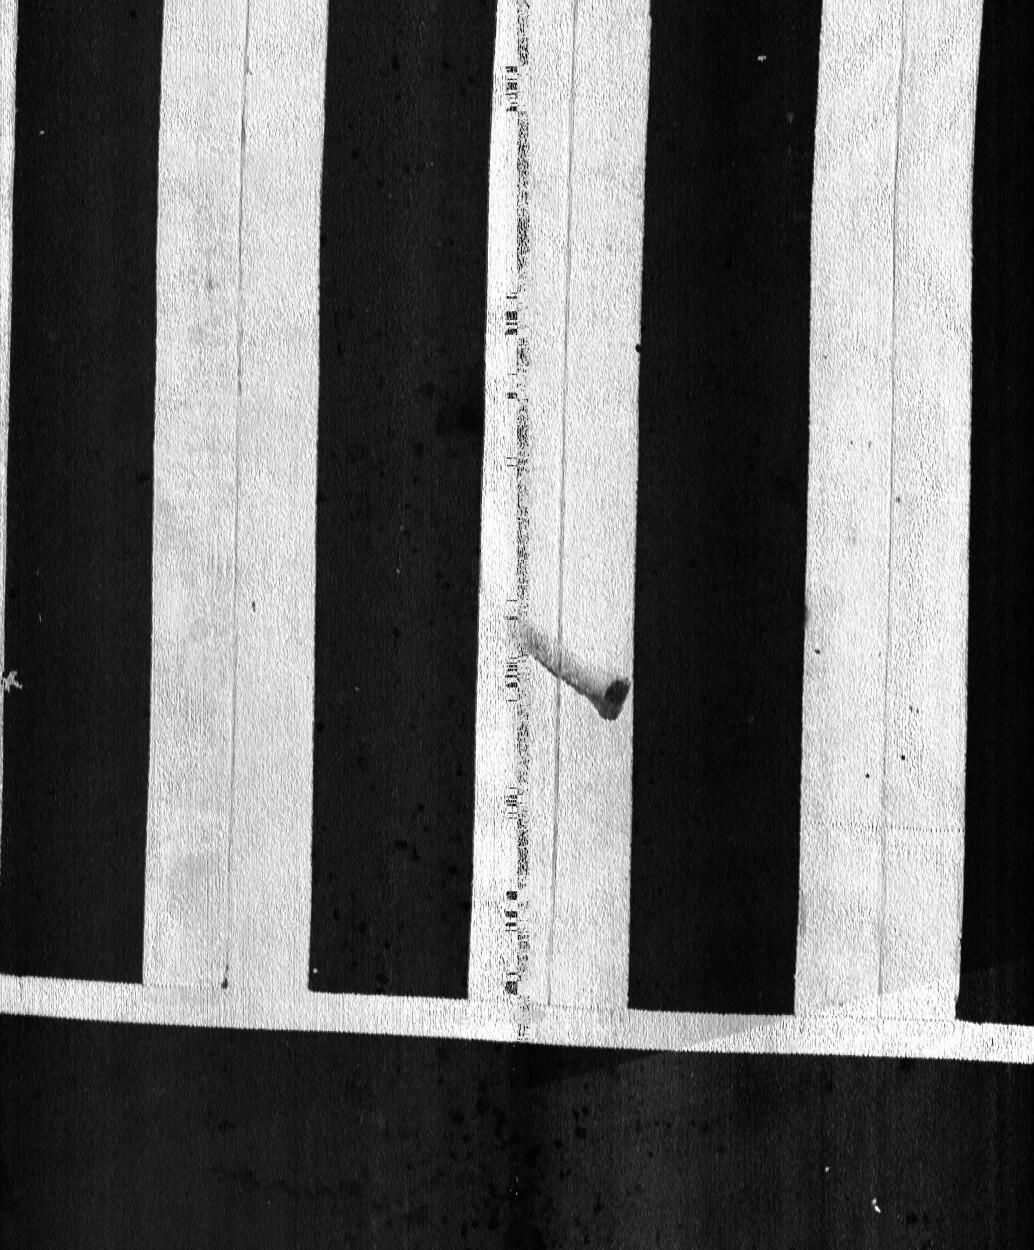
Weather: snowy
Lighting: day
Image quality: very poor
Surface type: walking surface
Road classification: primary
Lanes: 4
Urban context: urban centre
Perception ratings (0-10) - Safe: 0.97, Lively: 0.75, Beautiful: 7.06, Boring: 5.87, Depressing: 2.83, Wealthy: 5.32